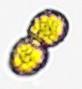
Label: Margalefidinium